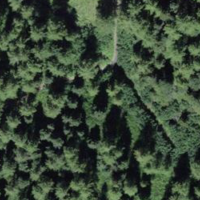
EUNIS habitat code: 43
Species observed at this site:
Stellaria nemorum